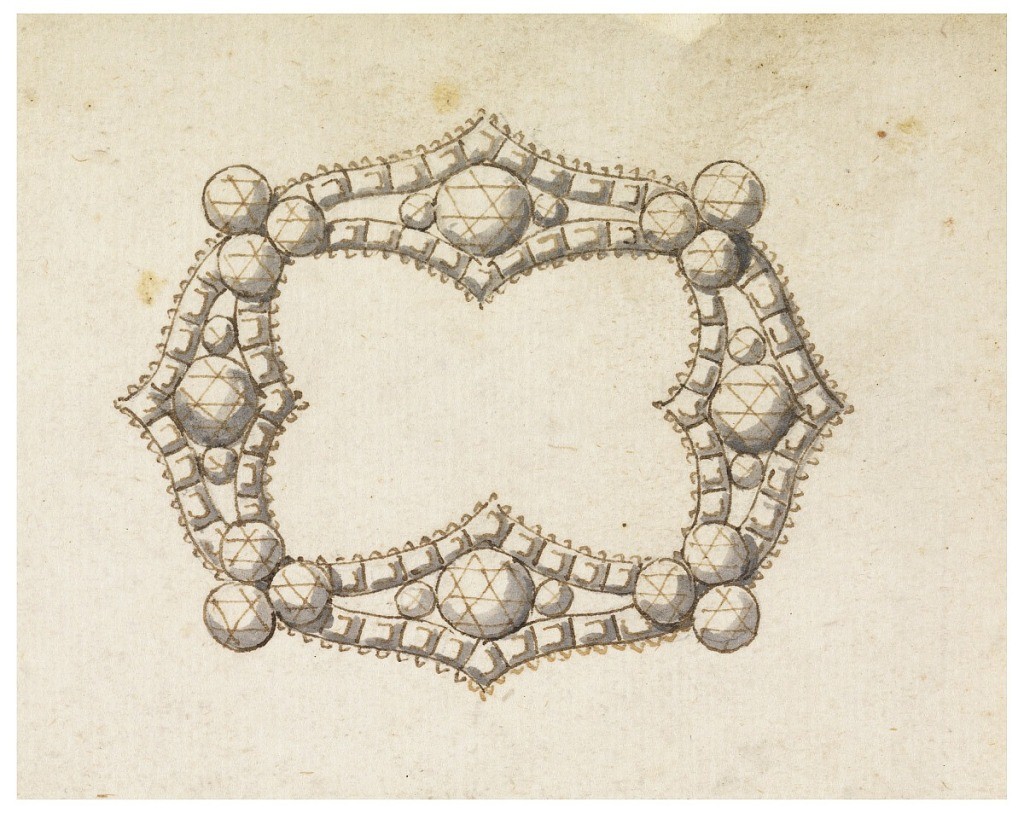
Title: Design for a Buckle
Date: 1825–50
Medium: Pen and brown ink, brush and gray wash on white laid paper
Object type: Drawing
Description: The inner square has the shape of a quatrefoil. The two framing ribbons are beset with narrowly-standing diamonds. Between the ribbons and upon the points are round diamonds.